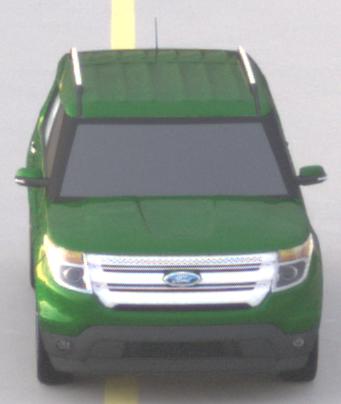
Make: Ford
Model: Explorer
Detailed model: Gen. 5
Model produced from: 2010
Model produced until: 2019
Doors: 5
Color: green
Road condition: dry road
Daytime: sunrise or sunset
Contrast: low contrast